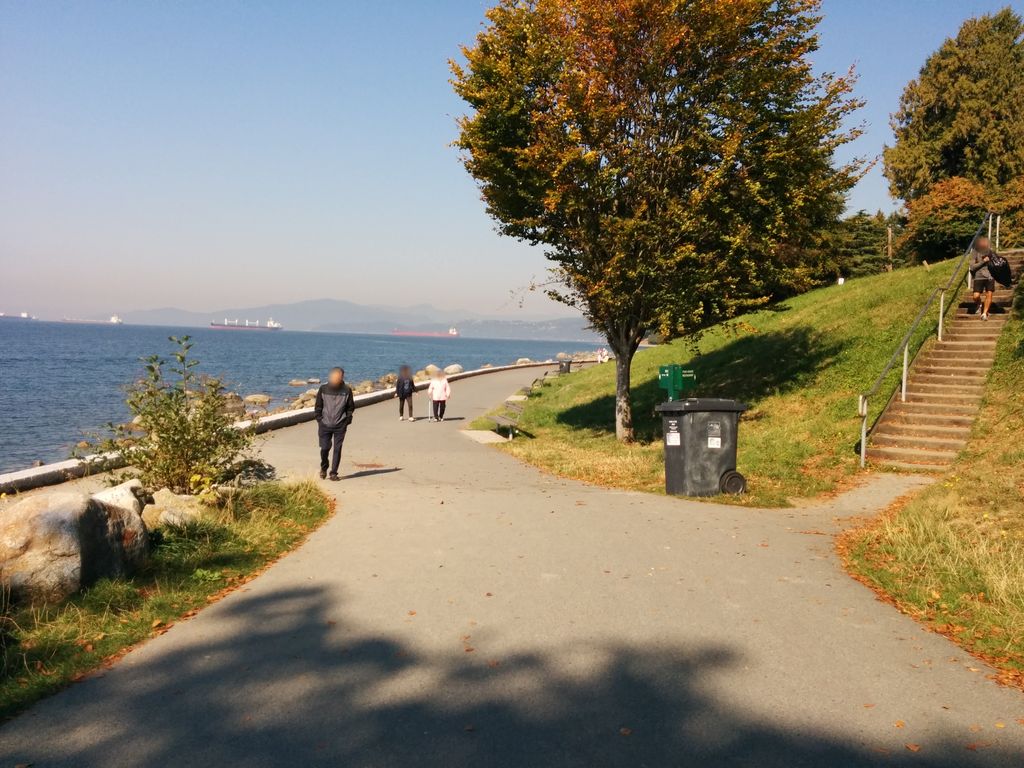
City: vancouver